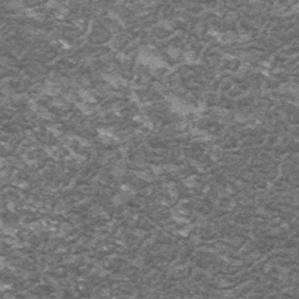
Label: frost